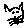
Label: cat